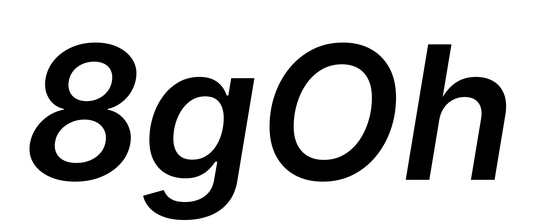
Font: Inter-Italic_SemiBold_Italic